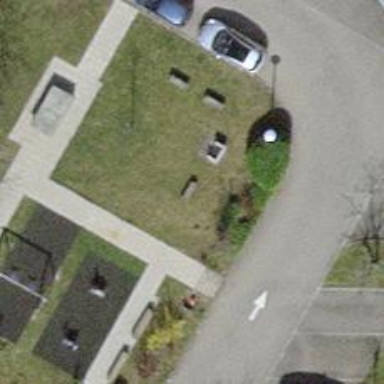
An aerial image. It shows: Concrete bench.